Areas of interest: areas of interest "Library"
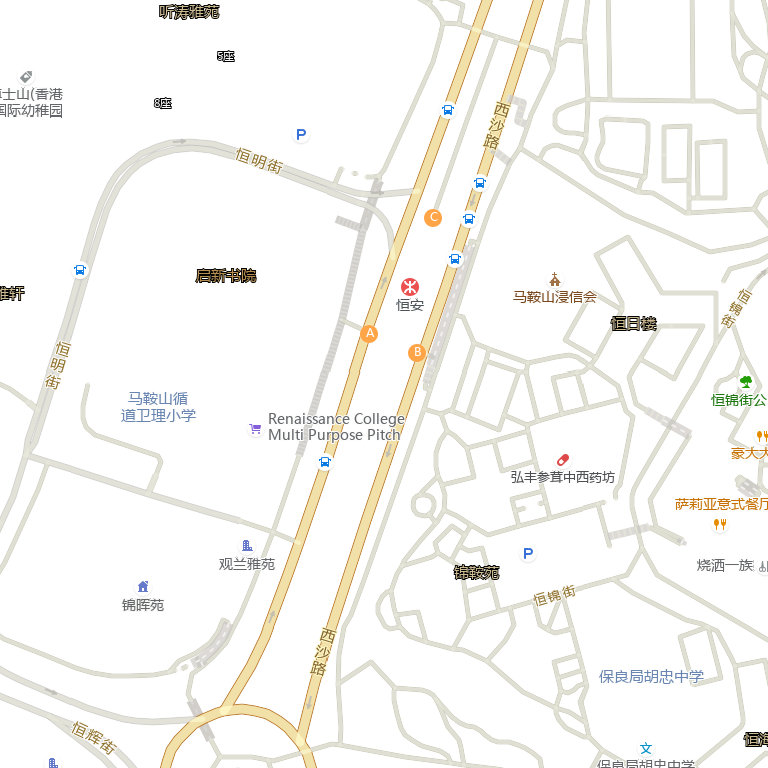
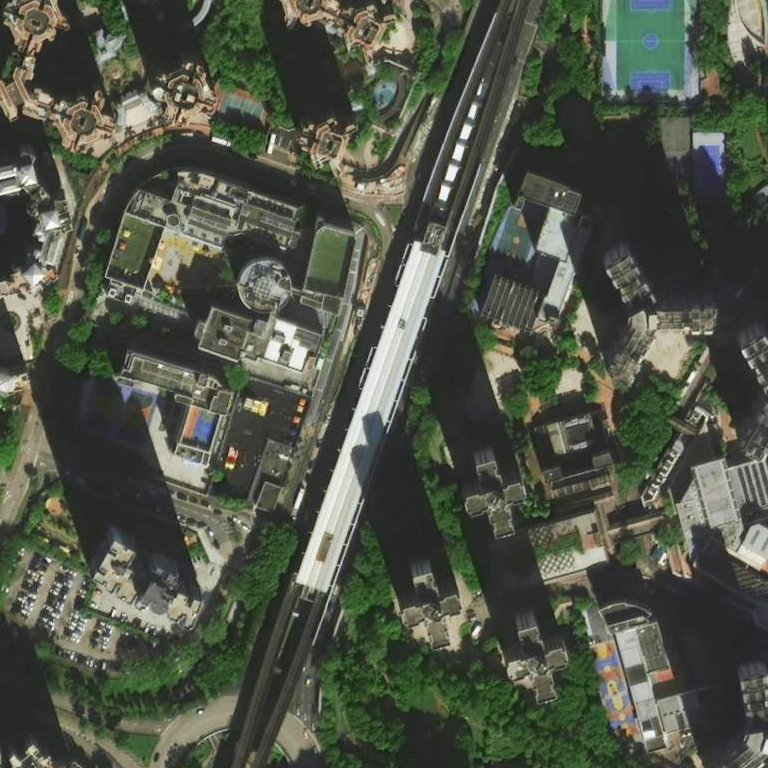